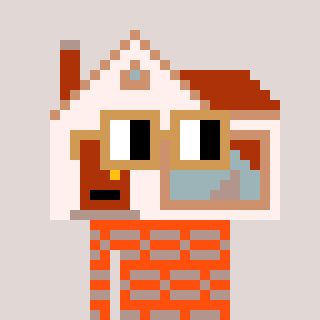
a pixel art character with square brown glasses, a house-shaped head and a orange-colored body on a warm background